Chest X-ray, AP view. Patient: 63 years old, sex F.
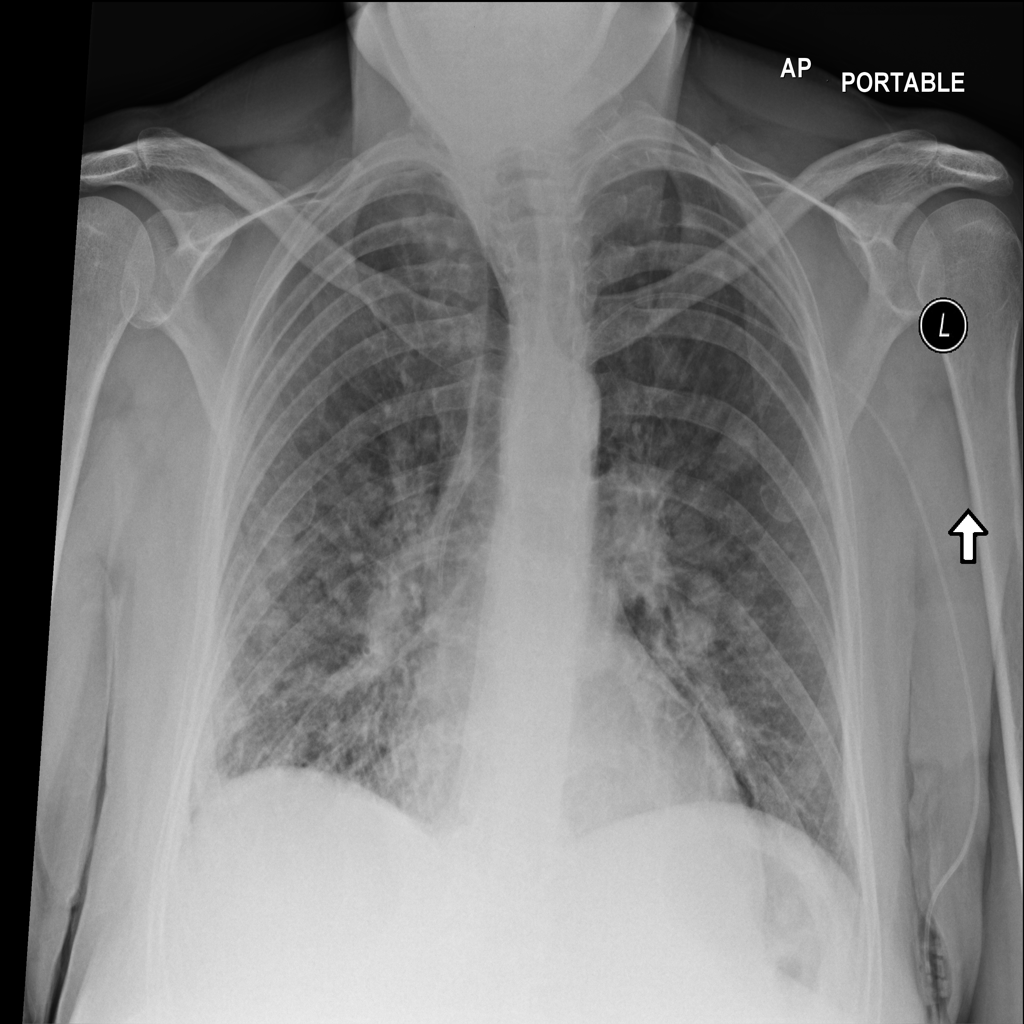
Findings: Nodule